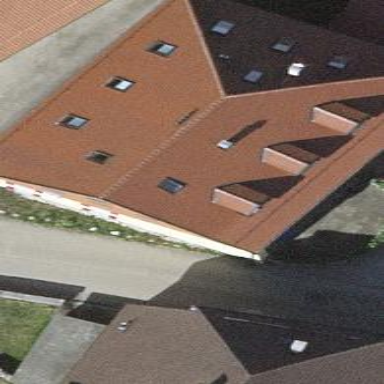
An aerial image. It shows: Simple and straightforward house.